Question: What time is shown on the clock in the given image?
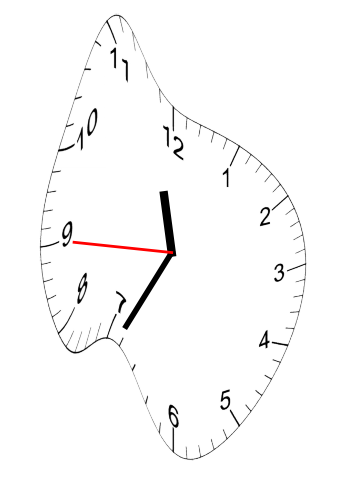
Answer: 11:34:45